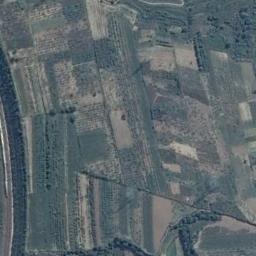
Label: terrace